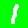
Digit: 1